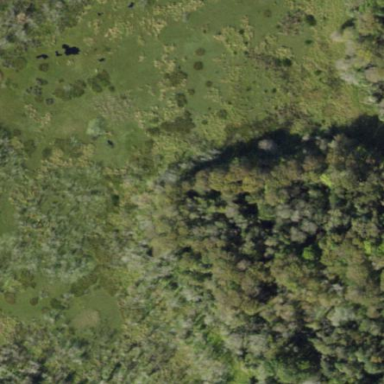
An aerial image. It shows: Beautiful wet meadow natural wetland.